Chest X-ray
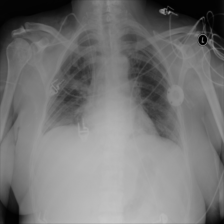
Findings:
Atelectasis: negative
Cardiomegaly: negative
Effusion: negative
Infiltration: positive
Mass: negative
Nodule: negative
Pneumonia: negative
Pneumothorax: negative
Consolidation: negative
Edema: negative
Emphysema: negative
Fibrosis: negative
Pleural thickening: negative
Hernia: negative